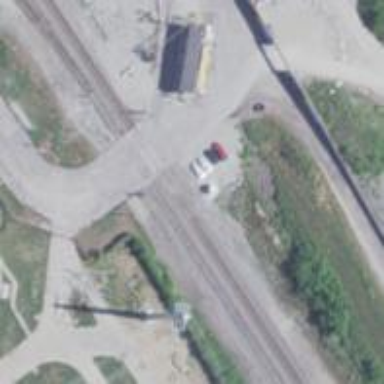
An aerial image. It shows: Level crossing along the railway.